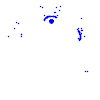
Particle: electron